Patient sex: F
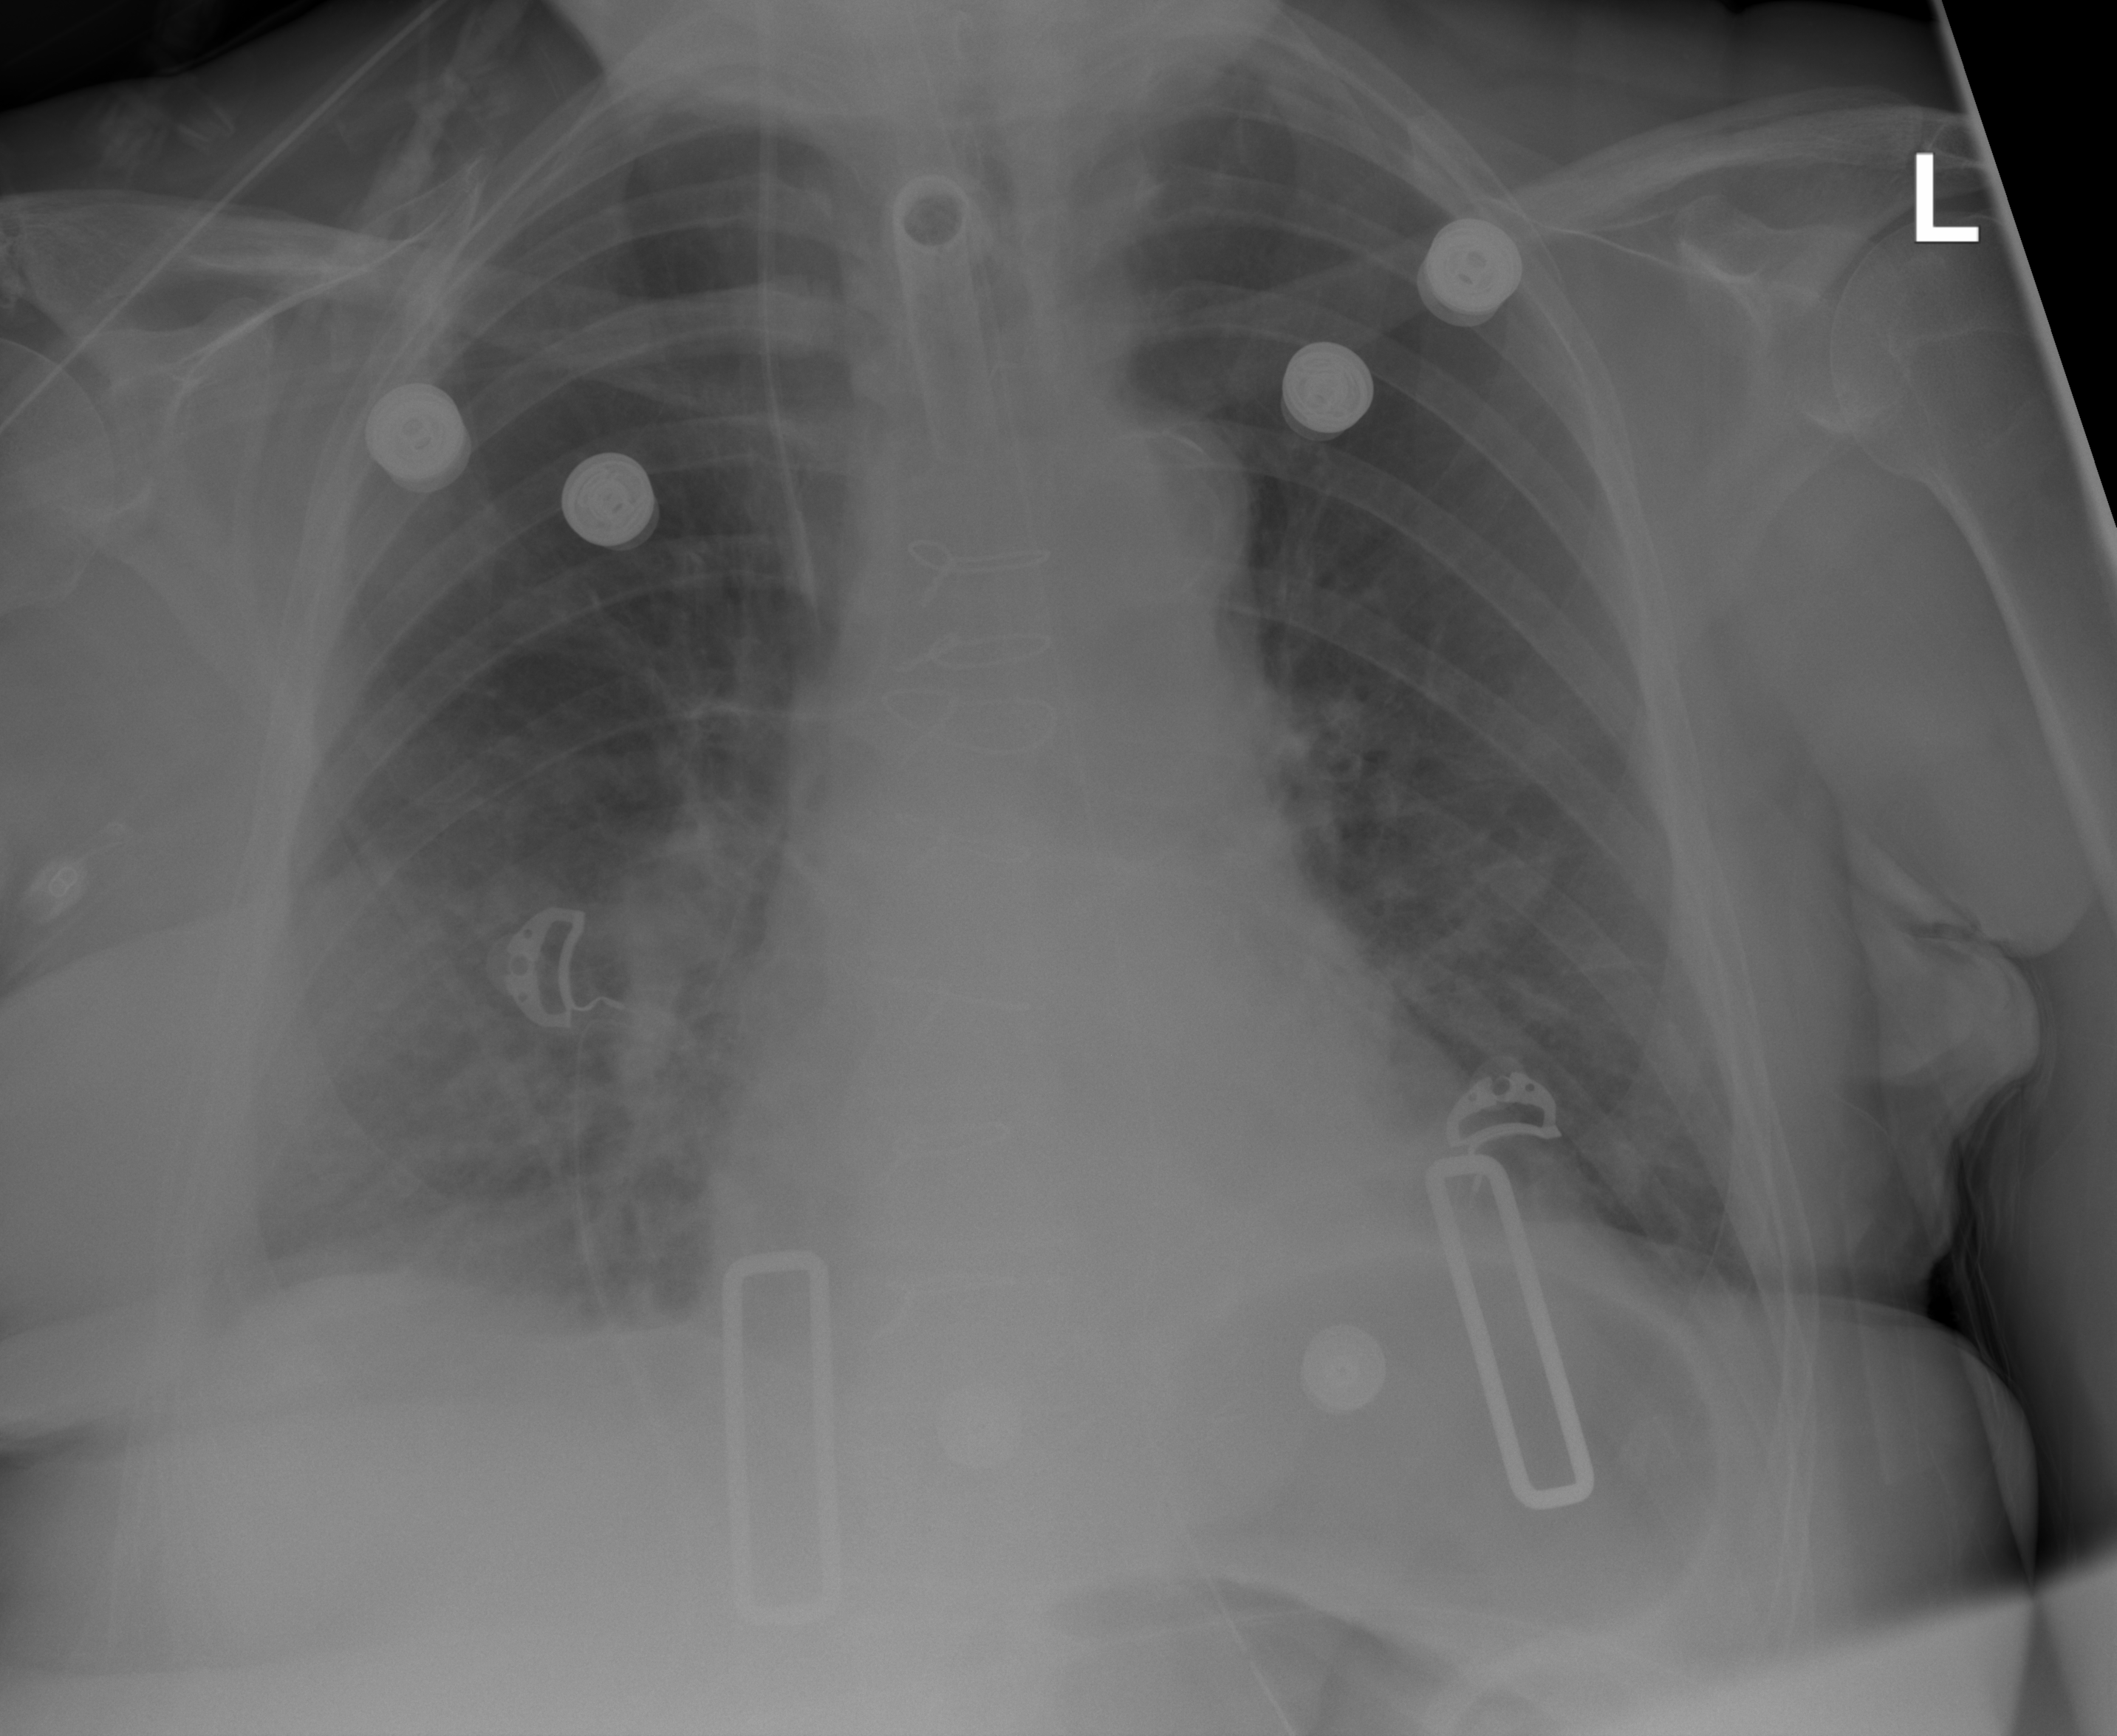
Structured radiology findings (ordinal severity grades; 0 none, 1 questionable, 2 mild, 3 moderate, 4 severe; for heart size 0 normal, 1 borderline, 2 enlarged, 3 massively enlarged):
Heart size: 2
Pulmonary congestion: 2
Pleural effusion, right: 2
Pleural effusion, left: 2
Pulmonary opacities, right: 2
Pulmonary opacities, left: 0
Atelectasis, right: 2
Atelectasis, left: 0